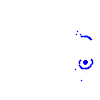
Particle: kaon